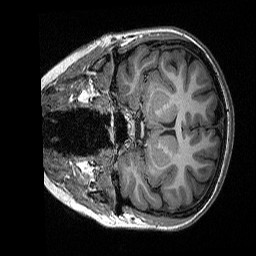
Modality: T1w
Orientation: coronal
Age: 18
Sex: female
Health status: healthy
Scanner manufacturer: siemens
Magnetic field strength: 3 T
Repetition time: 2.3 s
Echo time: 0.00298 s